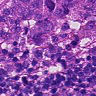
Metastatic tissue present: yes